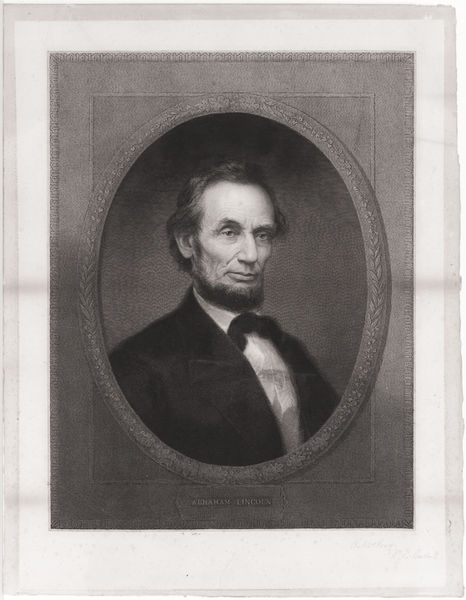
Titel: Abraham Lincoln
Künstler: William Edgar Marshall
Standort: Amherst (Massachusetts, USA)
Institution: Mead Art Museum, Amherst College
Schlagwörter: white, black, dark, face, gray, hair, nose, old, painting, portrait, picture, profile, man, ear, head, eyes, male, suit, america, black and white, frame, look, oval, chin, coat, mouth, sketch, beard, cravat, jacket, photo, tie, human, cheeks, wreath, art, circle, eye, floral, american, book, lips, whiskers, eyebrows, forehead, page, round, shirt, bow, photograph, photography, potrait, sepia, image, serious, natural, bow-tie, portrai, warm, sex, portret, brows, facial hair, vintage, famous, abraham lincoln, honest, tuxedo, lincoln, usa, united states, abraham, us, kindly, president, solemn, ellipse, mole, abe, abe lincoln, determined, ellips, prezident, siut, headshot, abe lincolm, carved frame, abrabaham lincon, abrahan lincon, iivjdsi, yebrows, static